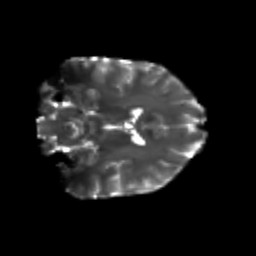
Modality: T2w
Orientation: coronal
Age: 23
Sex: female
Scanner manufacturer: siemens
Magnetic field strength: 3 T
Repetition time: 3.5 s
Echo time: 0.104 s